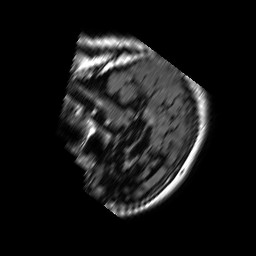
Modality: FLAIR
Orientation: sagittal
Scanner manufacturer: philips
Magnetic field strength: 1.5 T
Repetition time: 6 s
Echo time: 0.12 s